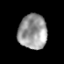
Tissue: prostate
Cell type: Myeloid cells
Senescence score: 0.3565
Nuclear area (px): 976
Mean DAPI intensity: 153.492